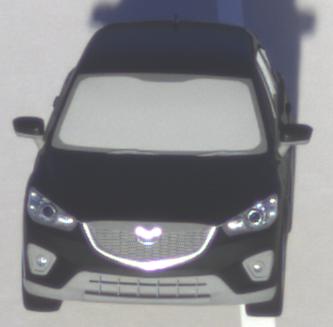
Make: Mazda
Model: CX-5 2.0 SKYACTIV-G 160
Detailed model: CX-5 (GH)
Model produced from: 2012/04
Model produced until: 2015/02
Doors: 5
Color: black
Road condition: dry road
Daytime: sunrise or sunset
Contrast: low contrast